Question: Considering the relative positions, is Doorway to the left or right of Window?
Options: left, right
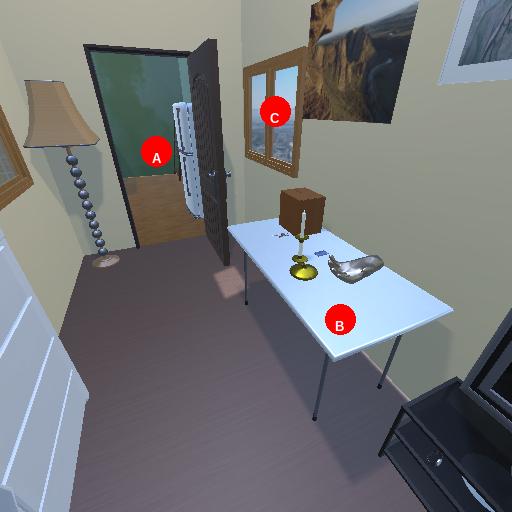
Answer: left